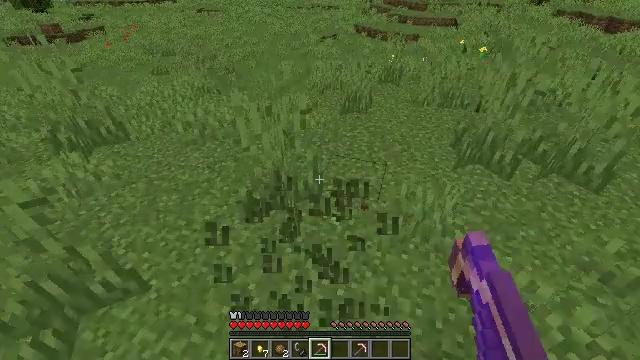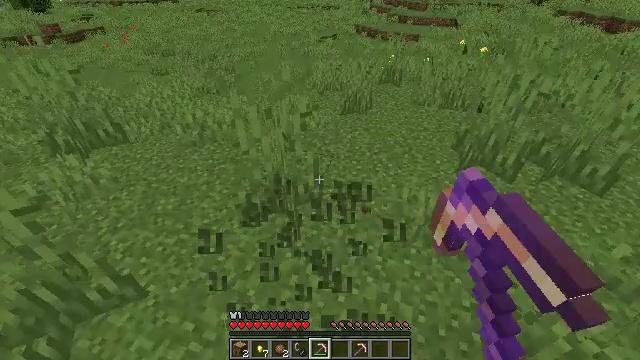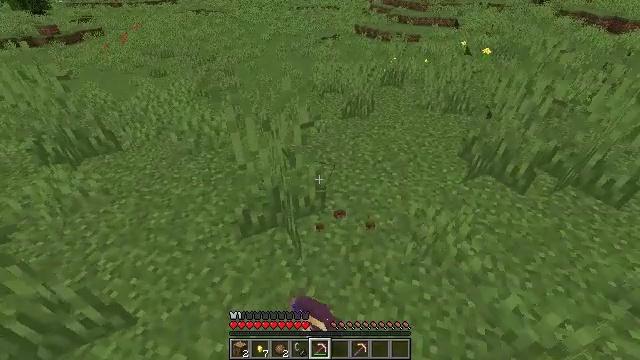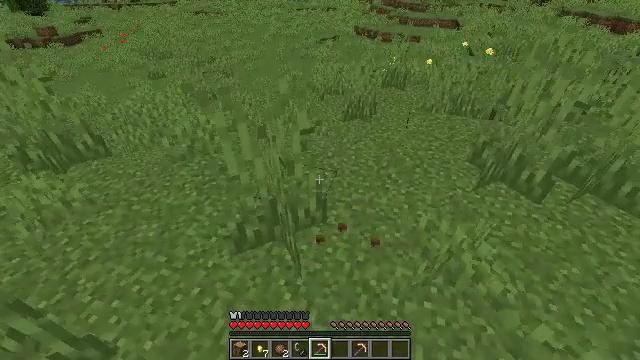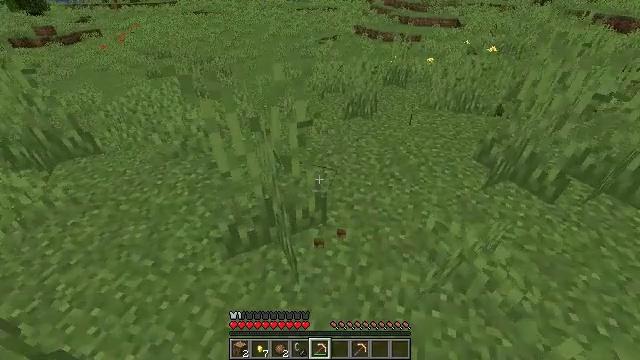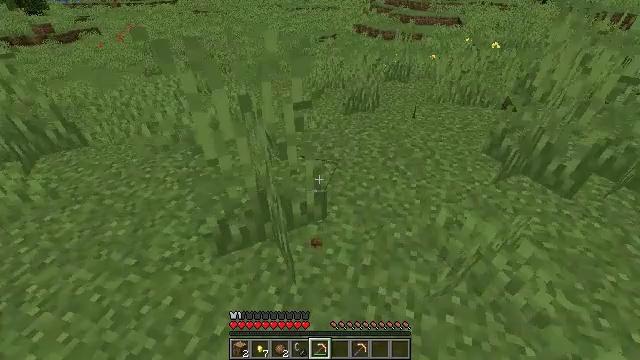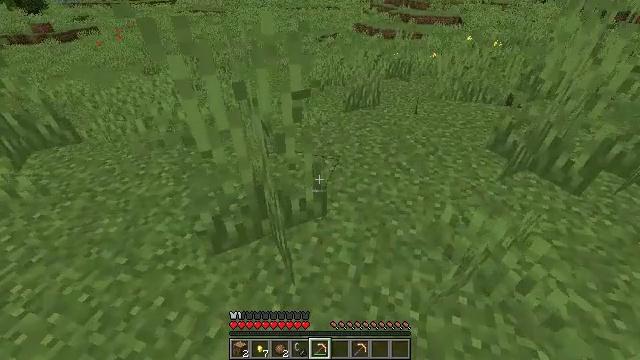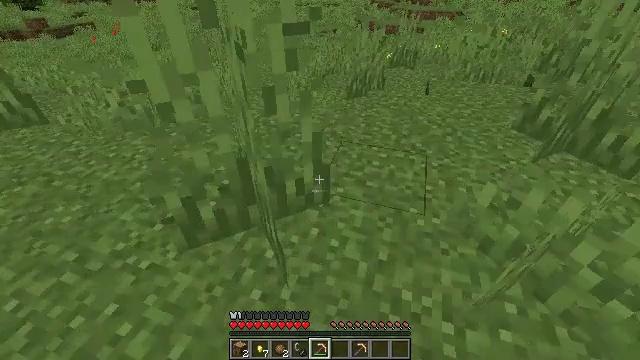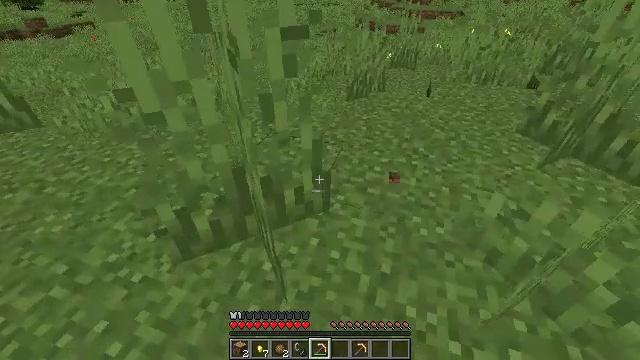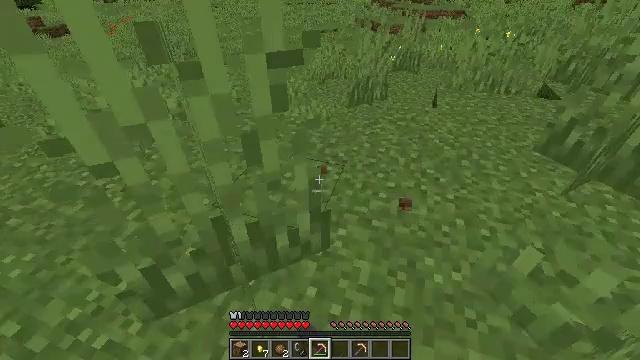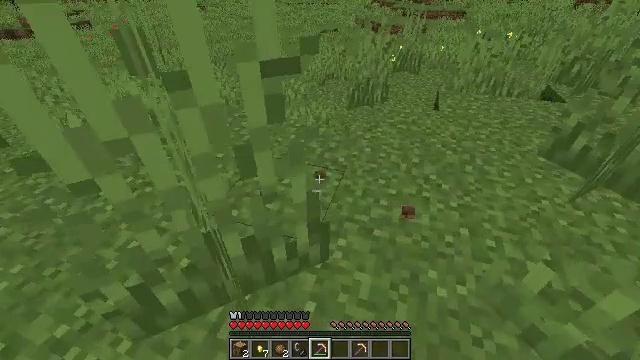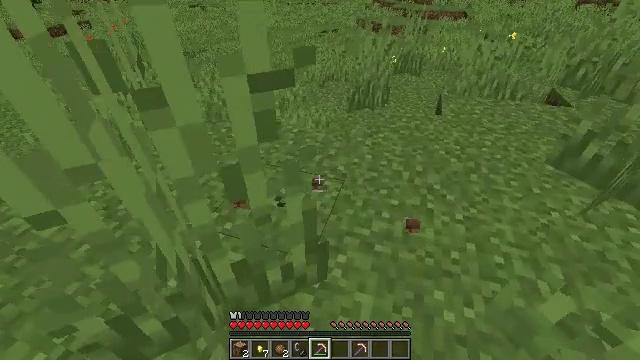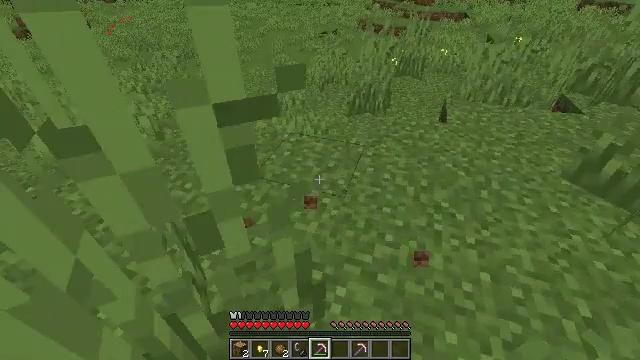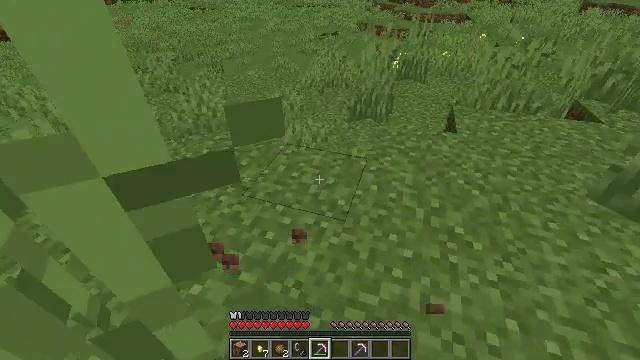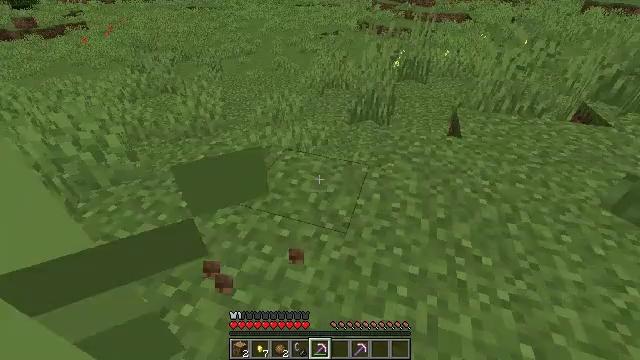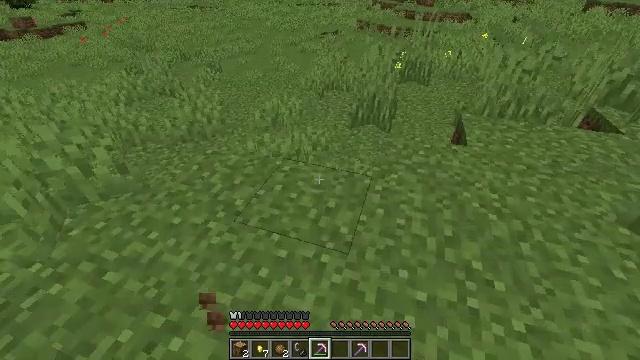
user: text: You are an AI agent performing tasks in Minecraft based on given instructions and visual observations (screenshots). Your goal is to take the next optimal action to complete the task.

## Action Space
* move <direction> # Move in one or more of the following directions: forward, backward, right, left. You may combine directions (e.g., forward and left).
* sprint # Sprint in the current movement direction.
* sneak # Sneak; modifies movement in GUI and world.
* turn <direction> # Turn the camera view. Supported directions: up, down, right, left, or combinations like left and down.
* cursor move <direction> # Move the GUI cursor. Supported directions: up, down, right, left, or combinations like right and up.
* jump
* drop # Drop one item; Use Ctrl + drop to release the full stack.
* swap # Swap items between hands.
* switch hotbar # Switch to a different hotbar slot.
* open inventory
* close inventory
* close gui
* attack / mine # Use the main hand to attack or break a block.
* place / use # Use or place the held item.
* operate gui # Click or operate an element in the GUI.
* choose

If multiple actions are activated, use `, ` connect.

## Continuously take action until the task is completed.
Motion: motion action
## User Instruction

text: Break the grass block.
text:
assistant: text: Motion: move forward
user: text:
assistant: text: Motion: move forward
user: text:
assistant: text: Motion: move forward
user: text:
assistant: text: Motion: move forward
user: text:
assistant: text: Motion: move forward
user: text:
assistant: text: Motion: move forward
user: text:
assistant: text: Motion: move forward
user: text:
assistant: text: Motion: move forward, attack / mine
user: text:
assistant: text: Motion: move forward, attack / mine
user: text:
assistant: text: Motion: move forward, attack / mine
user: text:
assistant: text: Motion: move forward, attack / mine
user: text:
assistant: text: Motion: move forward
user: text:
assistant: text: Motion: move forward
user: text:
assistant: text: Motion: move forward
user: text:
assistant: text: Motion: move forward
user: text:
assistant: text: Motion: move forward
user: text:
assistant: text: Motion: move forward
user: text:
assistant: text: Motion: move forward
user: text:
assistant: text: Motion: move forward
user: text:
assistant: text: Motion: move forward
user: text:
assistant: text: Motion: move forward
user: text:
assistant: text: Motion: move forward
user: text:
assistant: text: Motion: move forward, turn left and up
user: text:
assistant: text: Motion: move forward, turn left and up
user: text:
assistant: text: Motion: move forward, turn up
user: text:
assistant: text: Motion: move forward
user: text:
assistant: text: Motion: move forward
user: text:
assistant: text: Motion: move forward
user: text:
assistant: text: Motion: move forward
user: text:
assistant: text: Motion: move forward